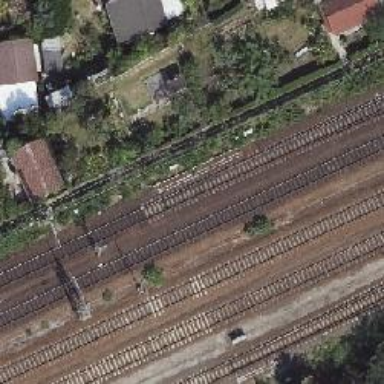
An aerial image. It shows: Railway with electrified contact lines.